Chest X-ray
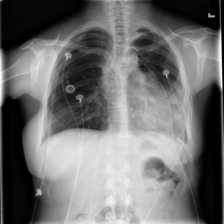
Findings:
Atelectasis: negative
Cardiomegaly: negative
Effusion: negative
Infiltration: negative
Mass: negative
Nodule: negative
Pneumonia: negative
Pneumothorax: negative
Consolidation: negative
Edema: negative
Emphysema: negative
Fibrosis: negative
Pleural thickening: negative
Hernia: negative